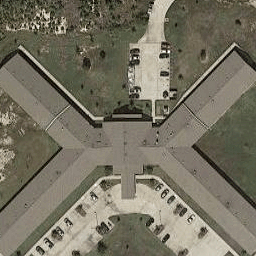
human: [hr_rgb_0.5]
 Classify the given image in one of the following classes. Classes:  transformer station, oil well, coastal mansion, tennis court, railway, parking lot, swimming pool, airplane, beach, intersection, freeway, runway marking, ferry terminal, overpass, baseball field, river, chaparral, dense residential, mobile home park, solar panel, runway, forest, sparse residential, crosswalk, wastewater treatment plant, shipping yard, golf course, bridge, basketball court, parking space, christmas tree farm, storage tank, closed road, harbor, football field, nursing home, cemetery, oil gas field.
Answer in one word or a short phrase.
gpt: nursing home